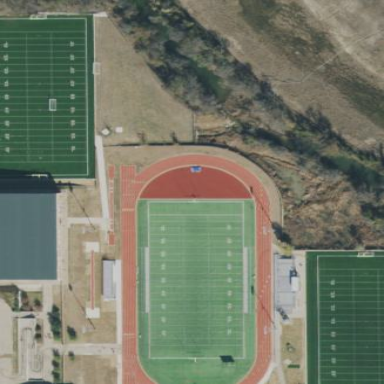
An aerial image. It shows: American football pitch for leisure and sport activities.